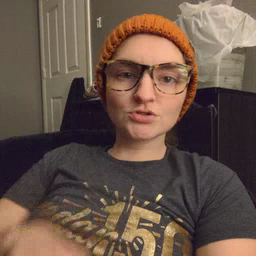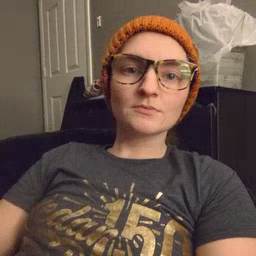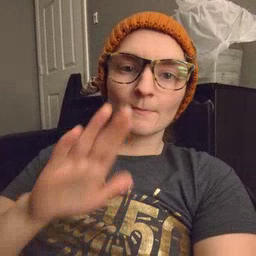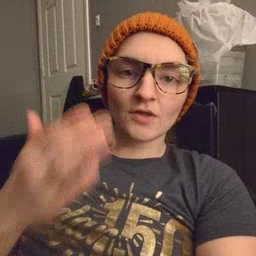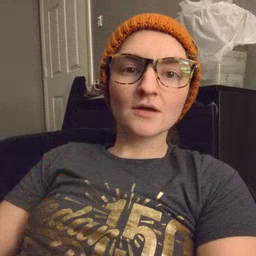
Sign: book